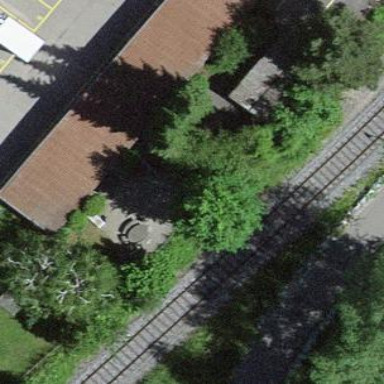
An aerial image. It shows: View of roof of building.